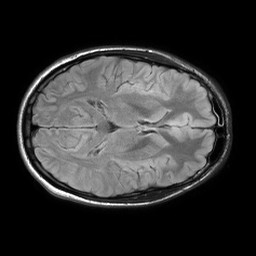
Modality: FLAIR
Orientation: axial
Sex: male
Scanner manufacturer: philips
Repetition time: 11 s
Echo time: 0.125 s